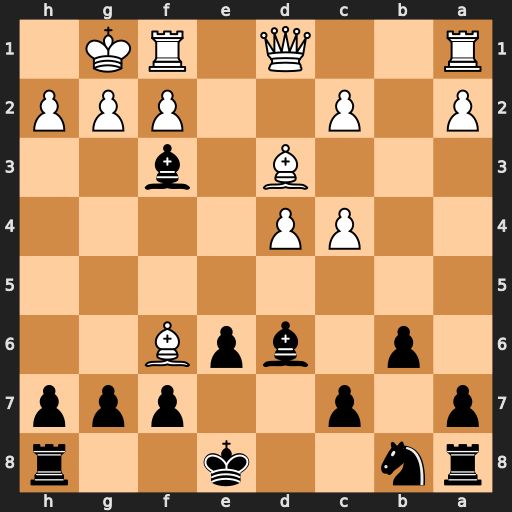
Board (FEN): rn2k2r/p1p2ppp/1p1bpB2/8/2PP4/3B1b2/P1P2PPP/R2Q1RK1
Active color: b
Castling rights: kq
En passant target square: -
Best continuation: Bxd1 Bxg7 Rg8 Rfxd1 Rxg7 Be4 c6